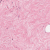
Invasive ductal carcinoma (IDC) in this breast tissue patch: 0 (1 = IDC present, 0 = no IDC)